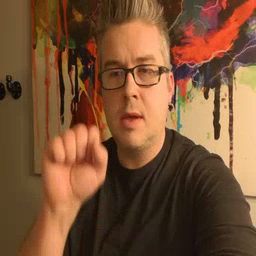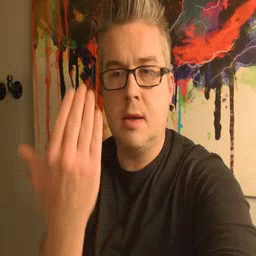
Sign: mitten